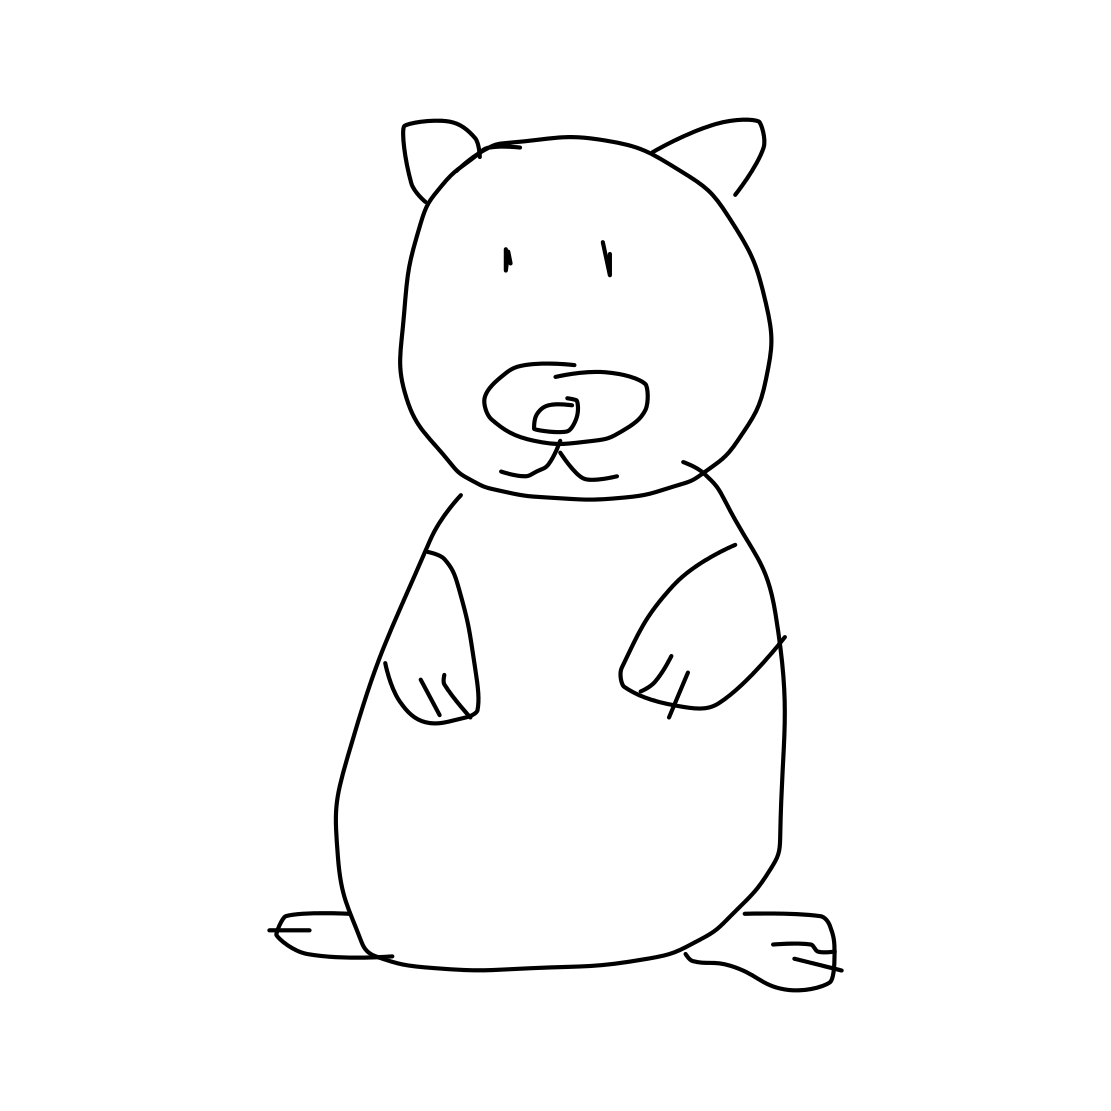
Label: bear (animal)